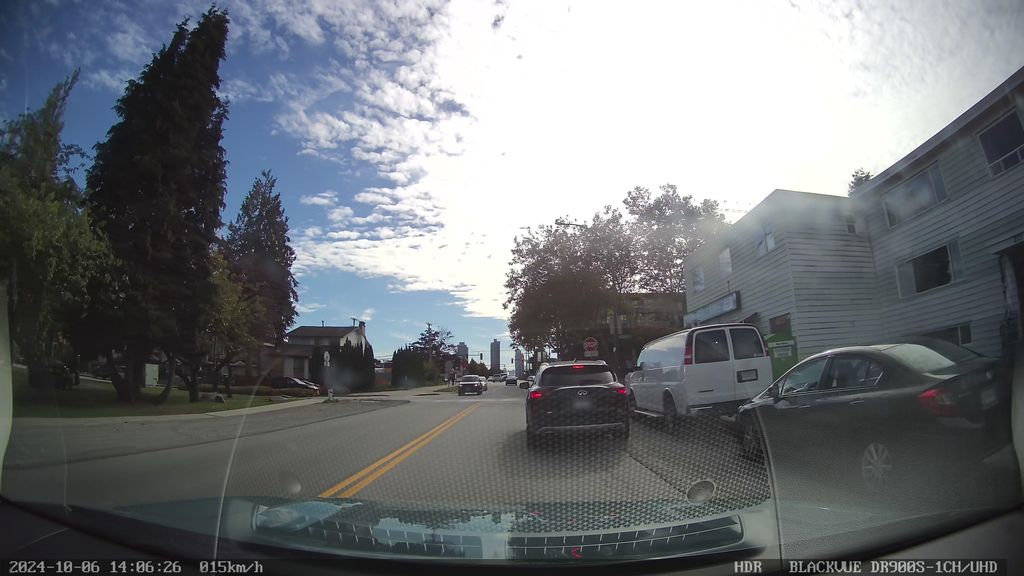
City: vancouver